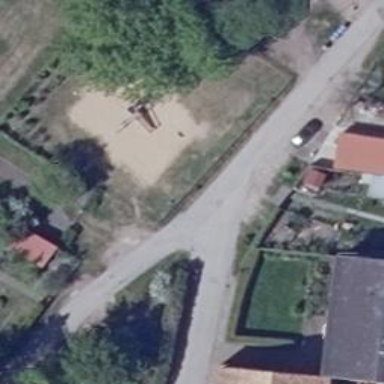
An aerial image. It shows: Playground area for leisure land.